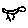
Label: bird